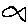
Label: fish